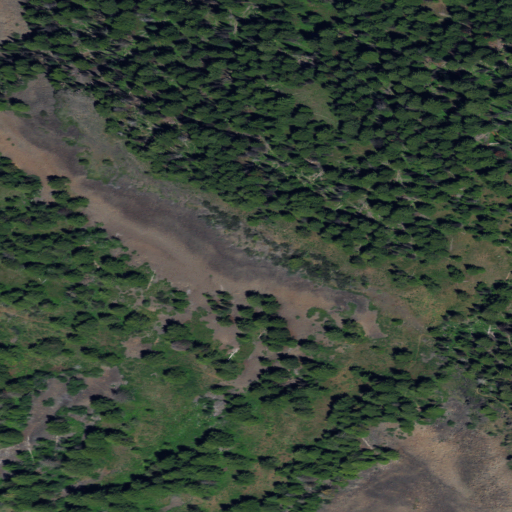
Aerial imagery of mountain in Oregon named North Point containing evergreen forest and shrub